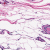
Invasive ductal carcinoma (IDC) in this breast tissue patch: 0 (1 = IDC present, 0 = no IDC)